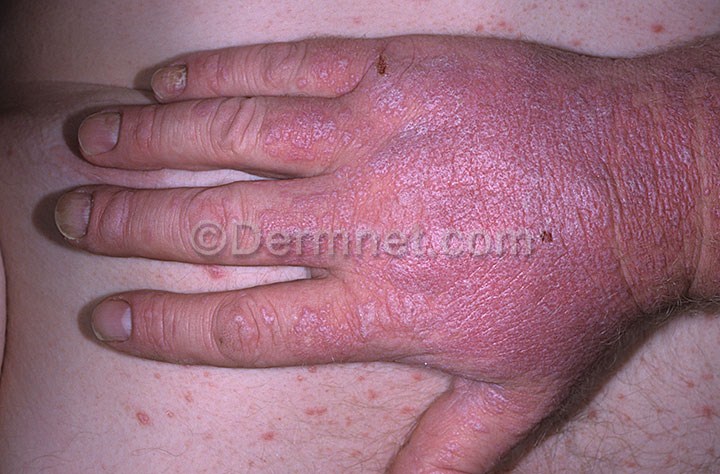
Disease: Nail Fungus and other Nail Disease